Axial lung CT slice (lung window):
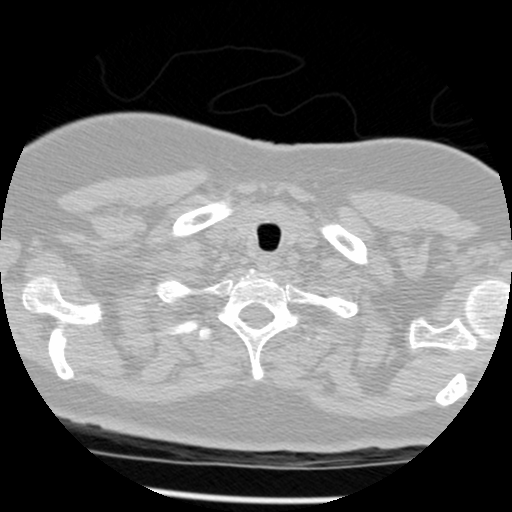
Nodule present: no